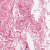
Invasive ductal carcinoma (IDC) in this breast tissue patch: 0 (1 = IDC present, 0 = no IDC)